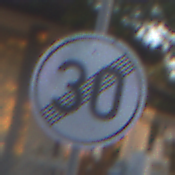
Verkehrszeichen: EndeGeschwindigkeit30
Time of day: SunriseSunset
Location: Outdoor (Urban)
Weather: Clear
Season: NotSpecified
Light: Natural